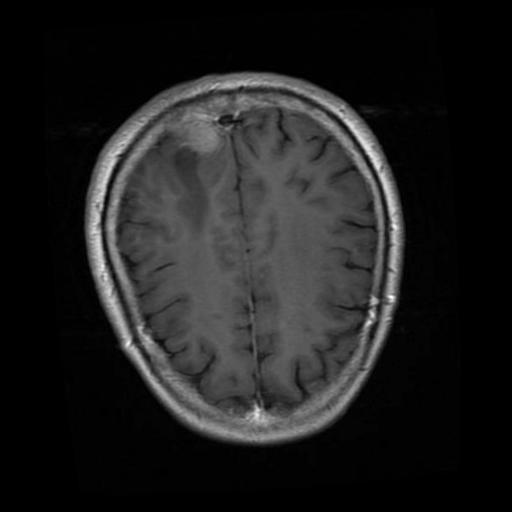
Label: meningioma